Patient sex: M
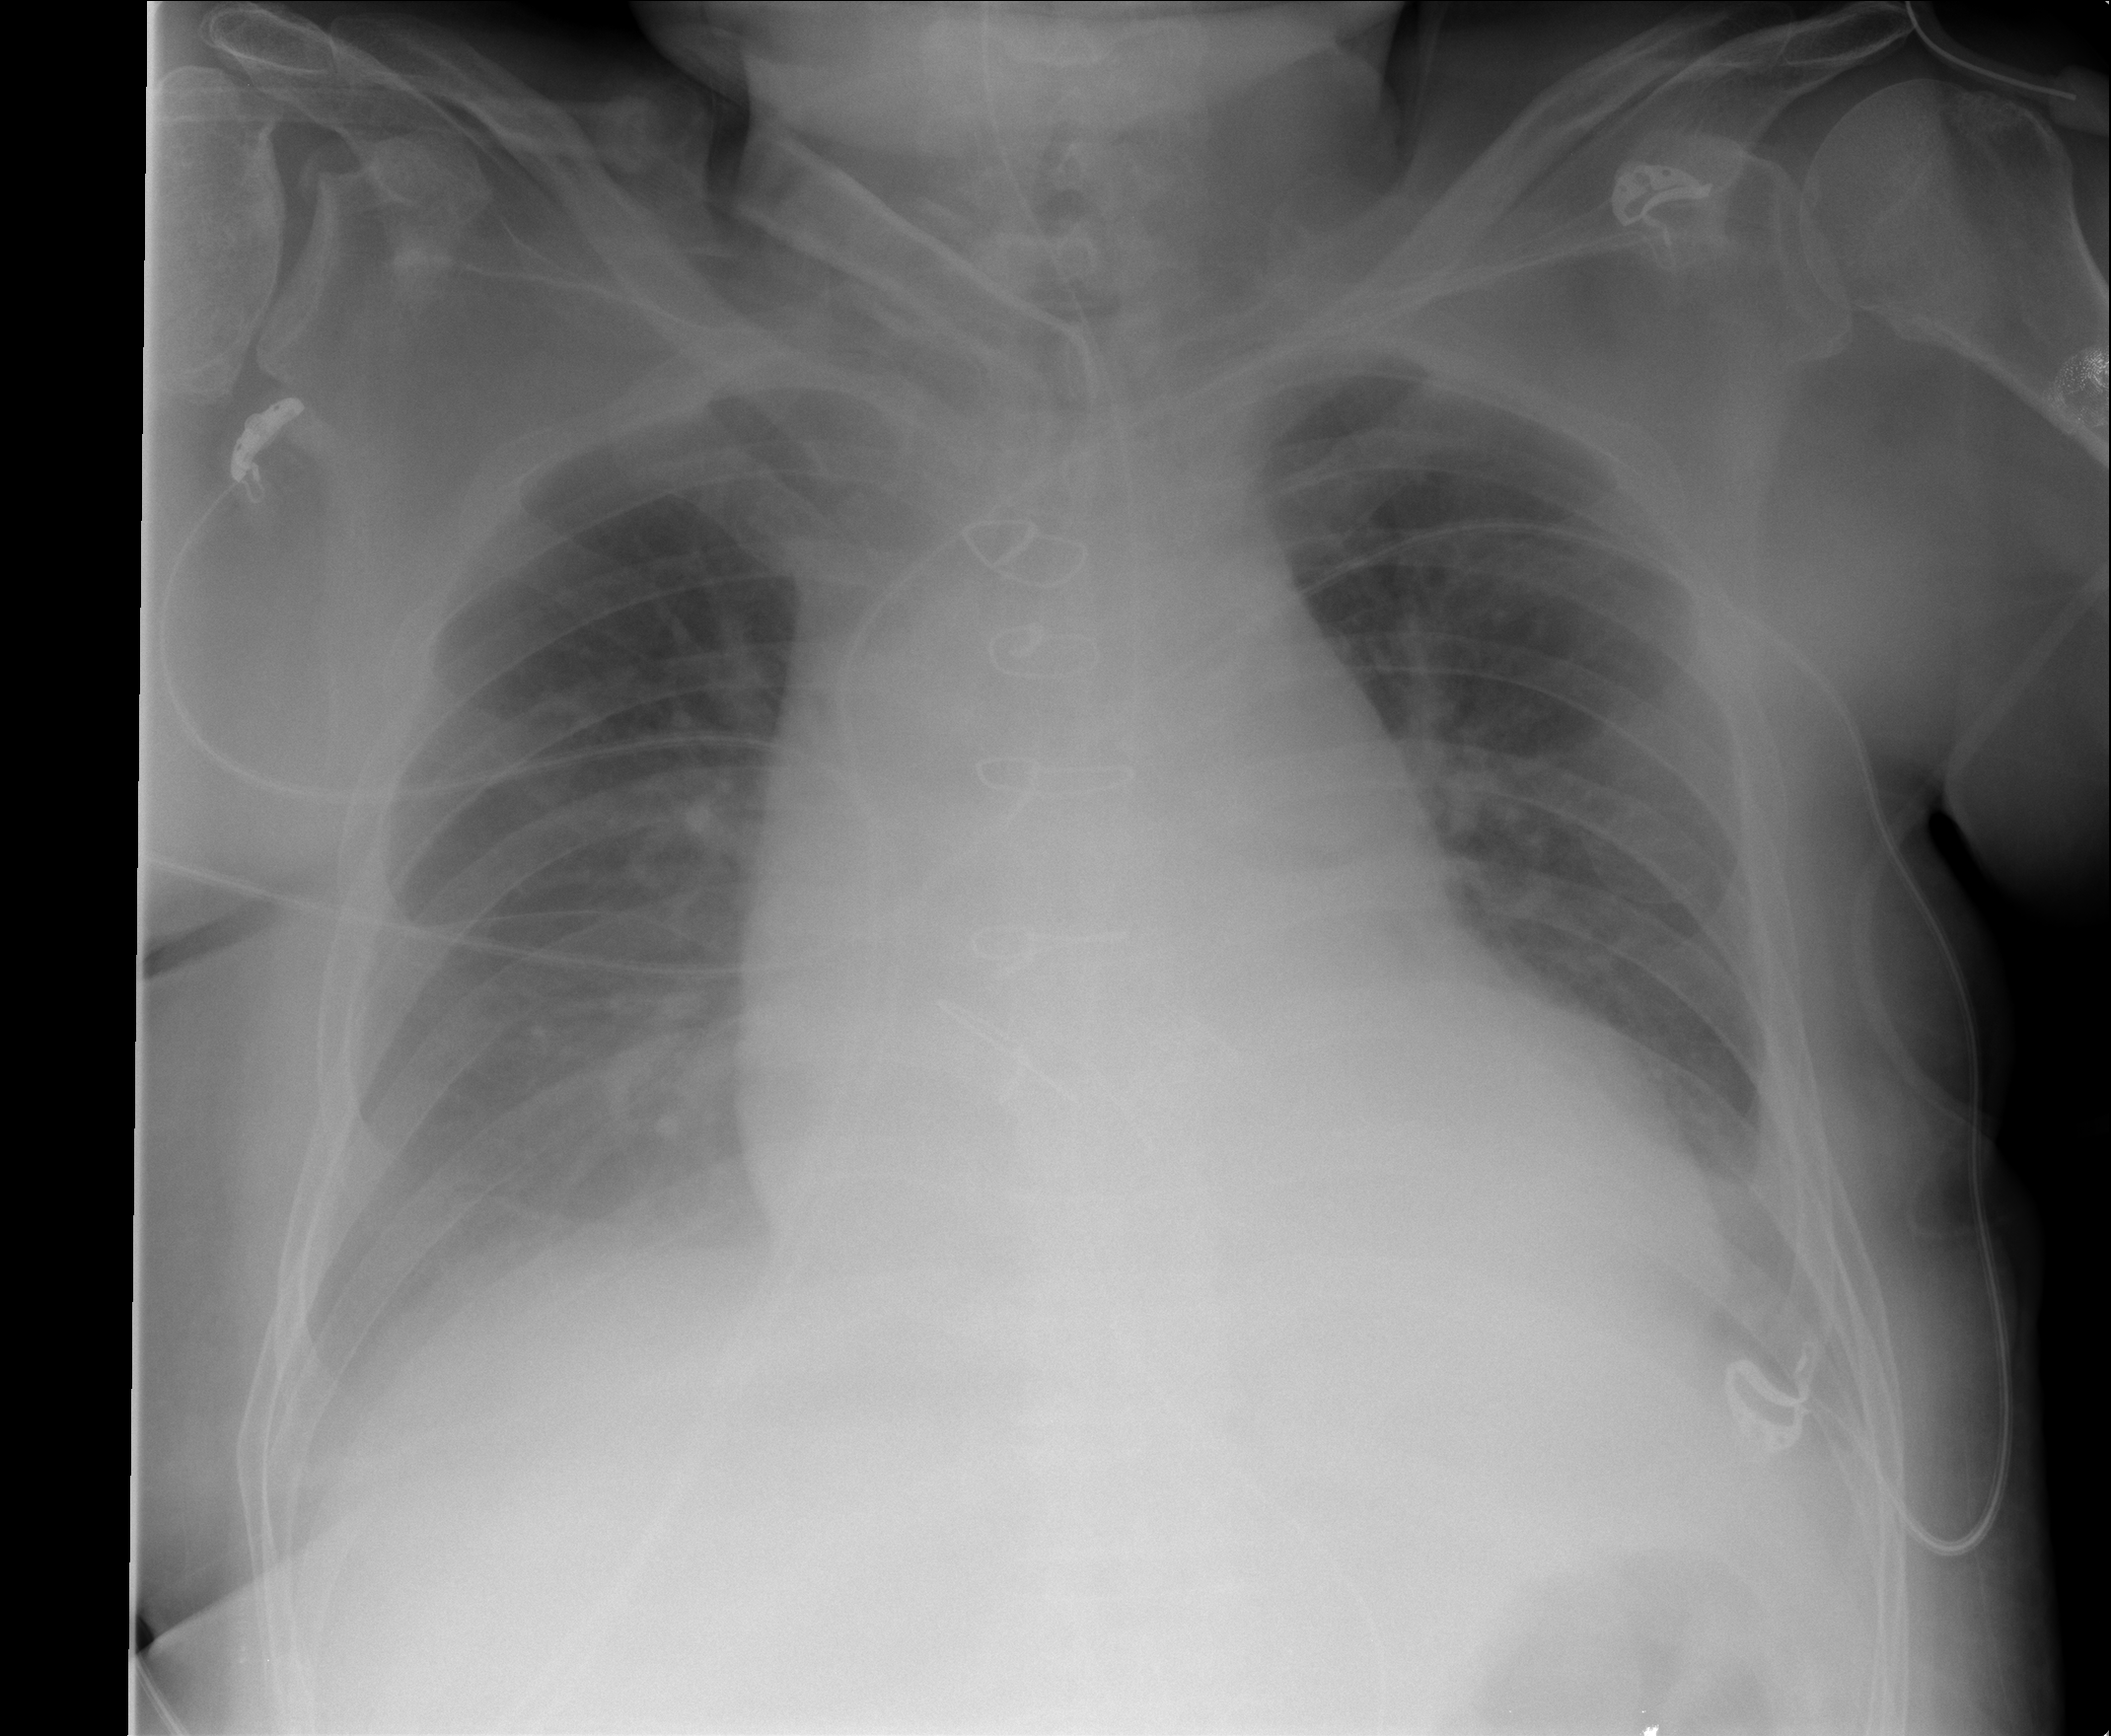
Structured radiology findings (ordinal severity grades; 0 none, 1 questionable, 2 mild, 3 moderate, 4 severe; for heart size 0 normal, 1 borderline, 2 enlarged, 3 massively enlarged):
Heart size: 2
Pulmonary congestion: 2
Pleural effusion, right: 2
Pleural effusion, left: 2
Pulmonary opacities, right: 0
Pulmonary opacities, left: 0
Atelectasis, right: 2
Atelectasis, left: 2